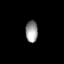
Tissue: lung
Cell type: Fibroblasts
Senescence score: 0.5428
Nuclear area (px): 259
Mean DAPI intensity: 152.147